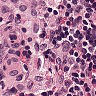
Metastatic tissue present: no